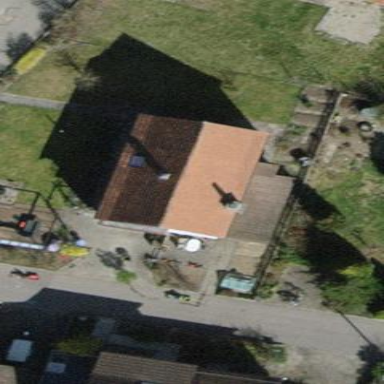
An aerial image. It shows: Building with tiled roof.